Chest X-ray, AP view. Patient: 38 years old, sex M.
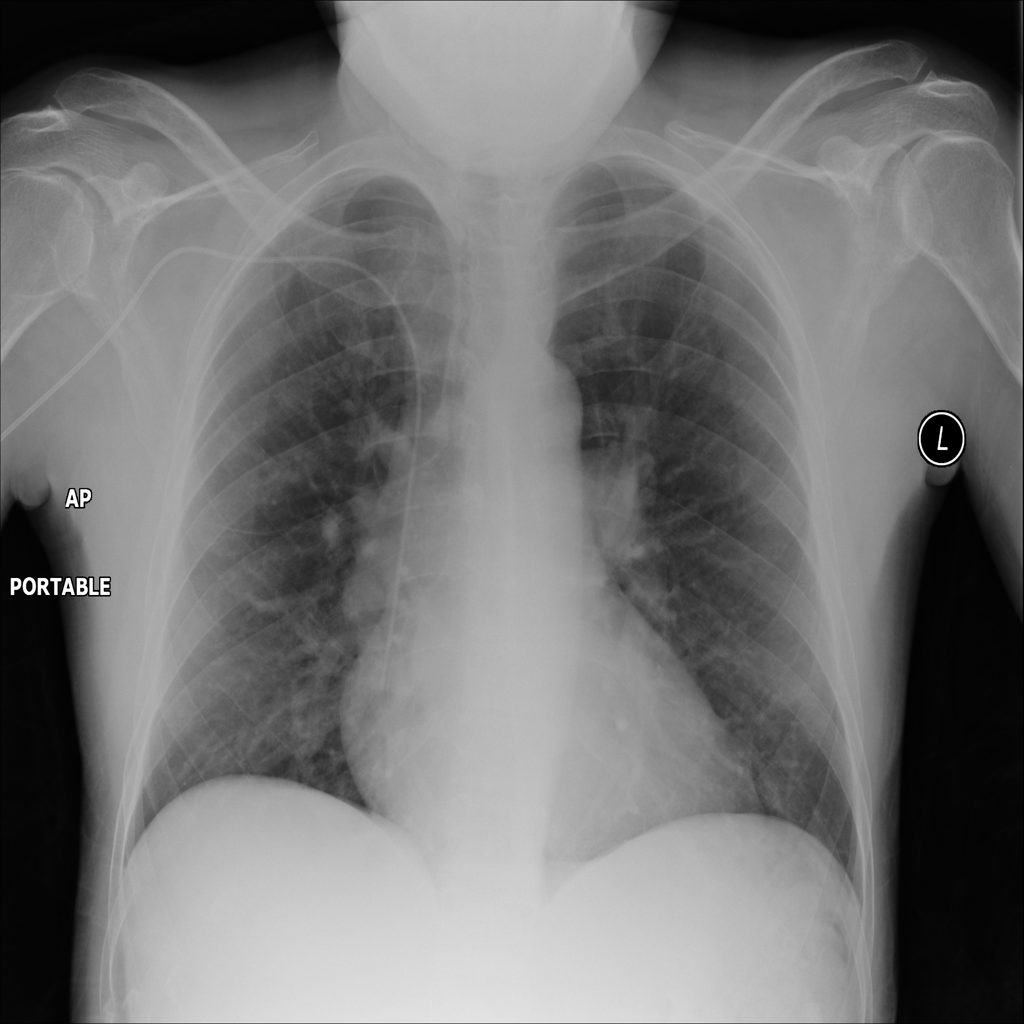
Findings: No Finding